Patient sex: M
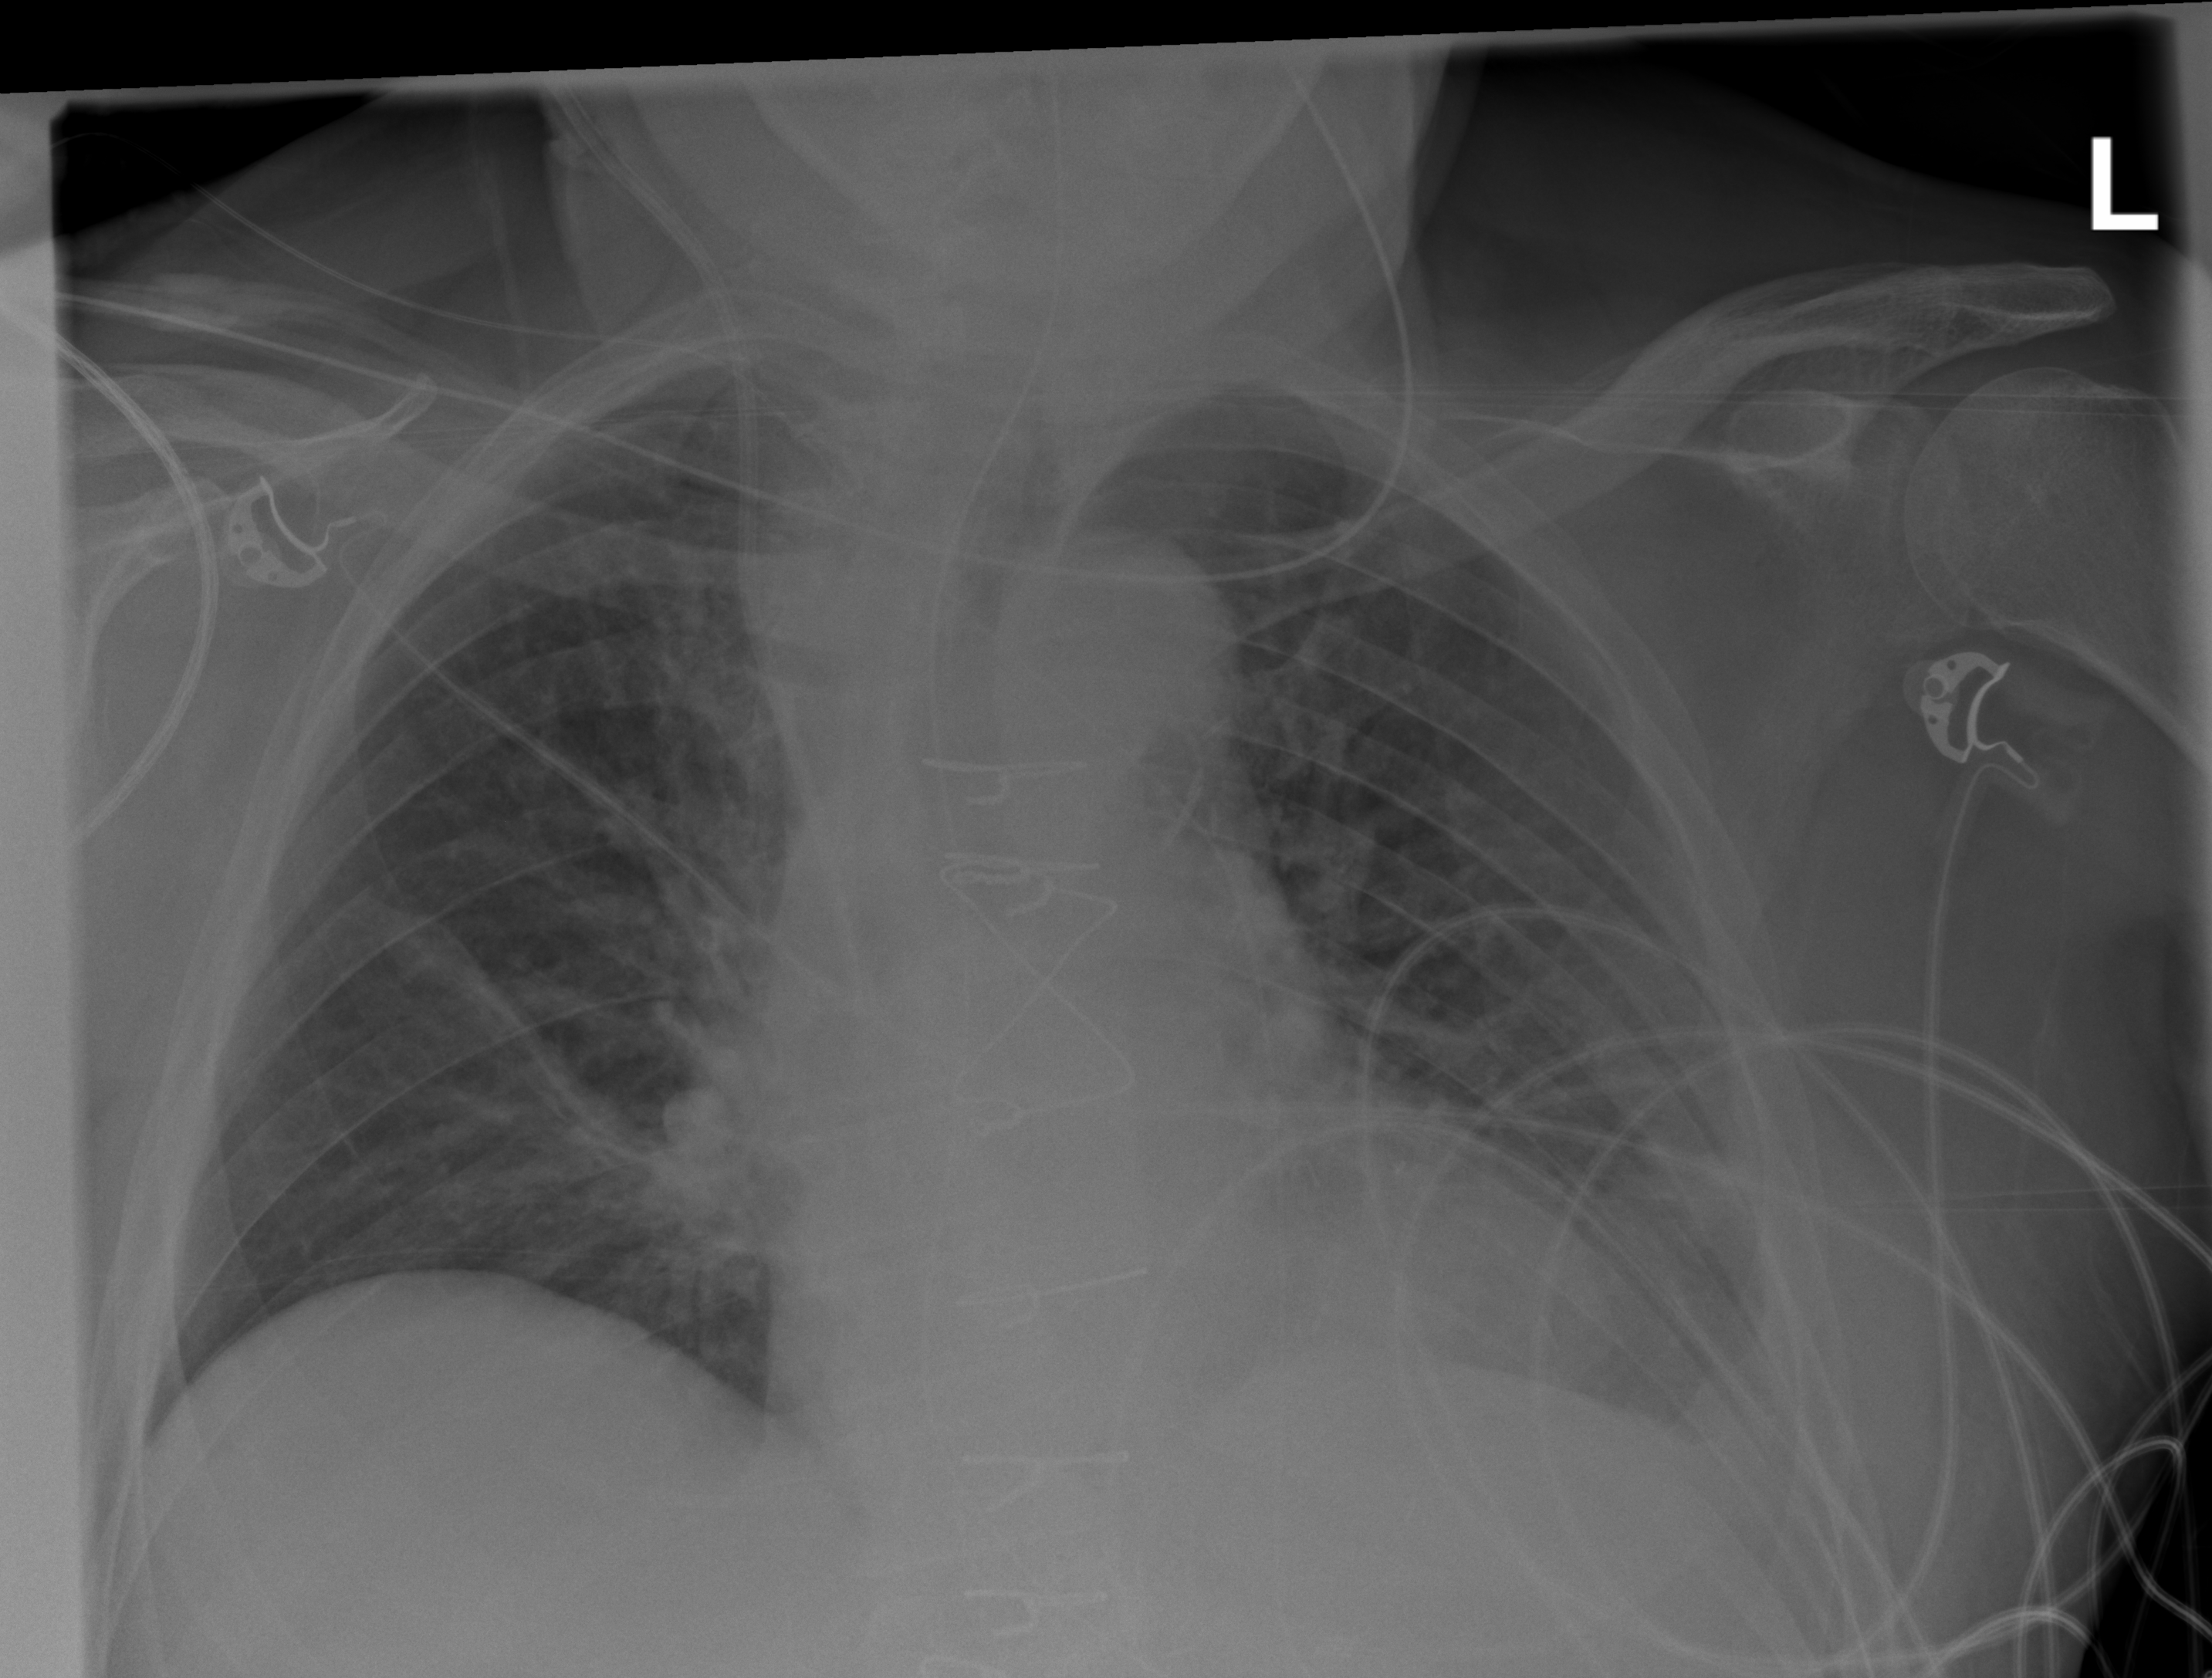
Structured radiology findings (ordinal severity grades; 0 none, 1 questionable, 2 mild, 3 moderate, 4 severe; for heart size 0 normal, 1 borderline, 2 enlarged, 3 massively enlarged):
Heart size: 2
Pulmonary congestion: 2
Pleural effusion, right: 0
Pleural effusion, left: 2
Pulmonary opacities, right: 1
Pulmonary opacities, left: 0
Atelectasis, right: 2
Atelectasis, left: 2